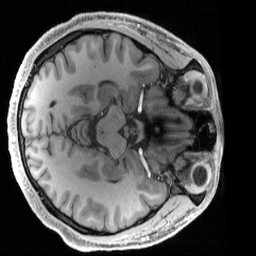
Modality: T1w
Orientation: axial
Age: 20
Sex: male
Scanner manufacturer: siemens
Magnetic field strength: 3 T
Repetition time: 2.4 s
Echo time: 0.00224 s